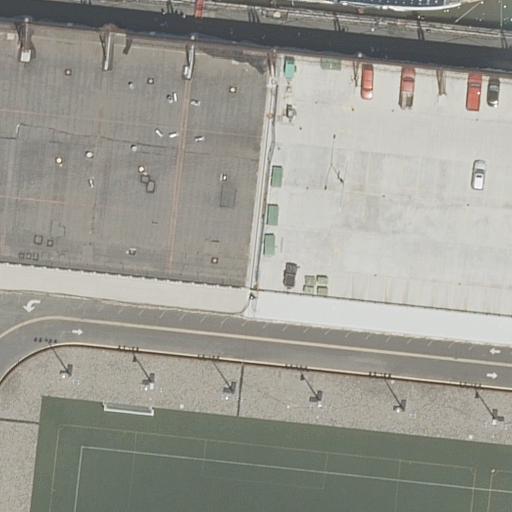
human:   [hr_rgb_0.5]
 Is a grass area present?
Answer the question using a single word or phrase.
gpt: yes

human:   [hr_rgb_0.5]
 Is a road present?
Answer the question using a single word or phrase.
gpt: yes

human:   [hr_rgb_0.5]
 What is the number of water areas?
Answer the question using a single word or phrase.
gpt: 1

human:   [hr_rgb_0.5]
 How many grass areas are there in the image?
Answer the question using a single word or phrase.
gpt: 1

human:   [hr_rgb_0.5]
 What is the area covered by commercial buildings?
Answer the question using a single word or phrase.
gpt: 0m2

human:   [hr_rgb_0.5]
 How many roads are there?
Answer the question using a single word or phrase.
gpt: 1

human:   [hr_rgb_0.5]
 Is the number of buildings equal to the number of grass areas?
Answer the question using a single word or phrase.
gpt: yes

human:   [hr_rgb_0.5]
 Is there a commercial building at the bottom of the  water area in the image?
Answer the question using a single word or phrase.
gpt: no

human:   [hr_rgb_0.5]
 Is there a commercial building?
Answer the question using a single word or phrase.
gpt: no

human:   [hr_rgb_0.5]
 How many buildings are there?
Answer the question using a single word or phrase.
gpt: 1

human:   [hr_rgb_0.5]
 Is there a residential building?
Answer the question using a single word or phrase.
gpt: yes

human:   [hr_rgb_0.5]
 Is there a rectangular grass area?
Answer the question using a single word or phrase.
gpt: yes

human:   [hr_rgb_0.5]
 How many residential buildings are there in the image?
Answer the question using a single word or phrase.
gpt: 1

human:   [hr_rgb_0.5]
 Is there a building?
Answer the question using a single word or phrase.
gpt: yes

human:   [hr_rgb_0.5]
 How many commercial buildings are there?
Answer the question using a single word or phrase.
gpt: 0

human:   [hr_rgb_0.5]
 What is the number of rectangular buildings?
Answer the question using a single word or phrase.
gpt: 1

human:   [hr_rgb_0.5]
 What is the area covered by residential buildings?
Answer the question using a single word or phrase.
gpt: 14m2

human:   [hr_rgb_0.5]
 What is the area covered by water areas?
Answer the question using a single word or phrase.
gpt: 144m2

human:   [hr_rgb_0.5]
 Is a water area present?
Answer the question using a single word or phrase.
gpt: yes

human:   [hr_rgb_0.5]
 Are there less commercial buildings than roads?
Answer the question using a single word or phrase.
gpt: yes

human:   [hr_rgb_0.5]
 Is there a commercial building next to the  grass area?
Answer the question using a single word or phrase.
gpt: no

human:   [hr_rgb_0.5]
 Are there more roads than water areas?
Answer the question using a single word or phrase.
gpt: no

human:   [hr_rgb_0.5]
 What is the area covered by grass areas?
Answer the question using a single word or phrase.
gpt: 656m2

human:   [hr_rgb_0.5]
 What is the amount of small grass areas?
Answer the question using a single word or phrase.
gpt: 0

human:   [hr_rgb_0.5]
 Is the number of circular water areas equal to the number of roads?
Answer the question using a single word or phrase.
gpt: no

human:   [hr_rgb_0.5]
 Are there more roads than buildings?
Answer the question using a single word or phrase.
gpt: no

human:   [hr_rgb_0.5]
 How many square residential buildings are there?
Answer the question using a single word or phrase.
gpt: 0

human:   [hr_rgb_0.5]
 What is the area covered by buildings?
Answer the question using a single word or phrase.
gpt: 14m2

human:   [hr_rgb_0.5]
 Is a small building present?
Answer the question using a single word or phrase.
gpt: yes

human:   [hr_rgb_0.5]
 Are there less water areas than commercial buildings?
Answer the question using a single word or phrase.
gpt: no

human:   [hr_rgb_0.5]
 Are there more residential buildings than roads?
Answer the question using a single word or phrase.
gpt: no

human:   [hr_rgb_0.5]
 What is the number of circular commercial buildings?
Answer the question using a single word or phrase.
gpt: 0

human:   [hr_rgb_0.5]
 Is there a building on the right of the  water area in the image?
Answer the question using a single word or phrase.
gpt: no

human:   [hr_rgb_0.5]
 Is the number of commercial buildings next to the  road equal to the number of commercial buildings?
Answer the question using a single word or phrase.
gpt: yes

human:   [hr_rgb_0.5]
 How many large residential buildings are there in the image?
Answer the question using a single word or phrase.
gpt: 0

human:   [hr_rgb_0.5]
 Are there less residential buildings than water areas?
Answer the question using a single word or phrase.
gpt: no

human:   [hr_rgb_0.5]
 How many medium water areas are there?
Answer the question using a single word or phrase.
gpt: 1

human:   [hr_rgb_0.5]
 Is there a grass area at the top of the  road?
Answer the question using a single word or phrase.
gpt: no

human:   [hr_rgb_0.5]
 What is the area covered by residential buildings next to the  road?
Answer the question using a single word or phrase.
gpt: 14m2

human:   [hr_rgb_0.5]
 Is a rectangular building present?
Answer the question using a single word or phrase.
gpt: yes

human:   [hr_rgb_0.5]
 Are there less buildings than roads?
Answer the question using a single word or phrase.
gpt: no

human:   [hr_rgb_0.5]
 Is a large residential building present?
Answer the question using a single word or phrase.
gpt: no

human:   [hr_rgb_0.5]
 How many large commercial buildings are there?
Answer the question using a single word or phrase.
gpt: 0

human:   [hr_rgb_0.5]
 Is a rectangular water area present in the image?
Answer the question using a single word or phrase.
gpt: yes

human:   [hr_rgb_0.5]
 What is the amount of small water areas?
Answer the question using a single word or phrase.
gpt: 0

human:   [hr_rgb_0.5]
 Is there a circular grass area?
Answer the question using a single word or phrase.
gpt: no

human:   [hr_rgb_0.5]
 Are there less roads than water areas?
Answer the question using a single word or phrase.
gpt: no

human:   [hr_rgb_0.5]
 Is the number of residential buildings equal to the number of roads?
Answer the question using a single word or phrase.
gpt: yes

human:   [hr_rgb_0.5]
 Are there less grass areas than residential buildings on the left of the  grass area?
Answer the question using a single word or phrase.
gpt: no

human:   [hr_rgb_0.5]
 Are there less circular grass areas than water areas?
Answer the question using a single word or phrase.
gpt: yes

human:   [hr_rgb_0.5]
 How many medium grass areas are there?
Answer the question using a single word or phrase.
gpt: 0

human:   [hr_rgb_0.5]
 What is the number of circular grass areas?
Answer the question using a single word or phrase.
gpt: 0

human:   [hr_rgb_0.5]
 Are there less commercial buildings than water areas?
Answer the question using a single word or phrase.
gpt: yes

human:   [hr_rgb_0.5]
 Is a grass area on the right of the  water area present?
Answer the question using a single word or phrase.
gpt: yes

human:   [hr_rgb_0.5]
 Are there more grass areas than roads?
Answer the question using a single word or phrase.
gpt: no

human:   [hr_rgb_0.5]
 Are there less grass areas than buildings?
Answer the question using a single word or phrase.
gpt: no

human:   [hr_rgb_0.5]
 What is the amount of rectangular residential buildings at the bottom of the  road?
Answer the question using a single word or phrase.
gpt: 0

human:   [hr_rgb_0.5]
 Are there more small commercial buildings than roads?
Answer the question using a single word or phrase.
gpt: no

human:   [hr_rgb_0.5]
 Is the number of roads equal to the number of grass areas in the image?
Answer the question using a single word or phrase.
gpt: yes

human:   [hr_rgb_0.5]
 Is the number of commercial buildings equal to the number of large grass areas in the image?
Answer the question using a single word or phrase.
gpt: no

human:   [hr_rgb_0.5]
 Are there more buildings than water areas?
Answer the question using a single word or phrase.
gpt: no

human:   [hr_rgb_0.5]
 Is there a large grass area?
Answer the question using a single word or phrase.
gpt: yes

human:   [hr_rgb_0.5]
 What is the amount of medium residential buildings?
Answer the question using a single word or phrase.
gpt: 0

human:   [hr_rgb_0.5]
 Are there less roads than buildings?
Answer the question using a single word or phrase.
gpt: no